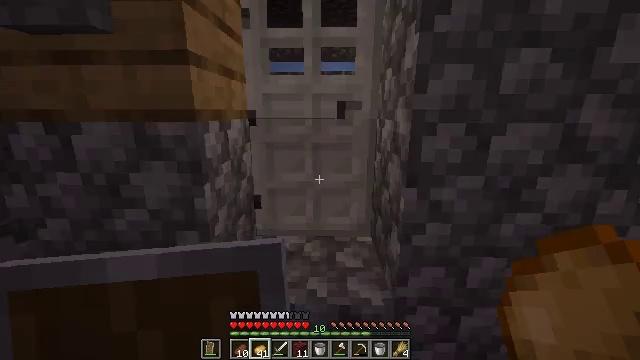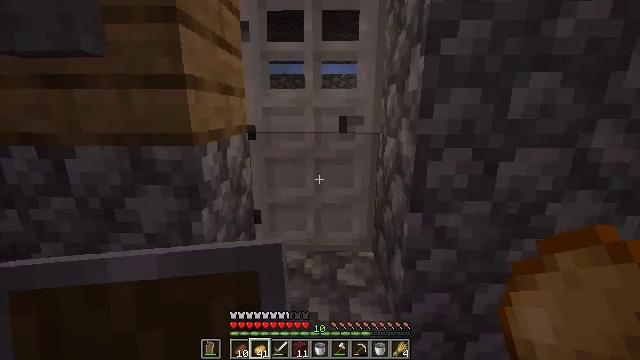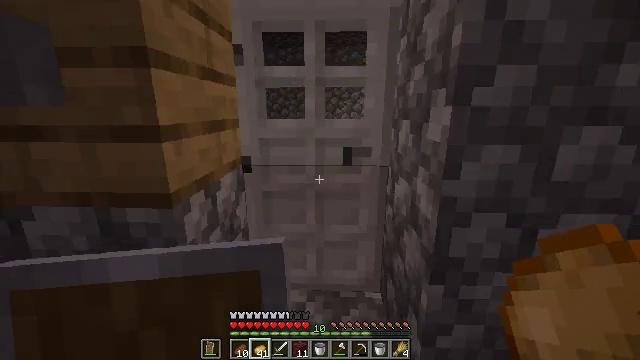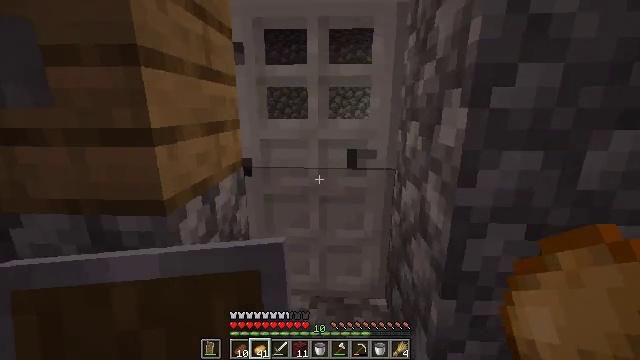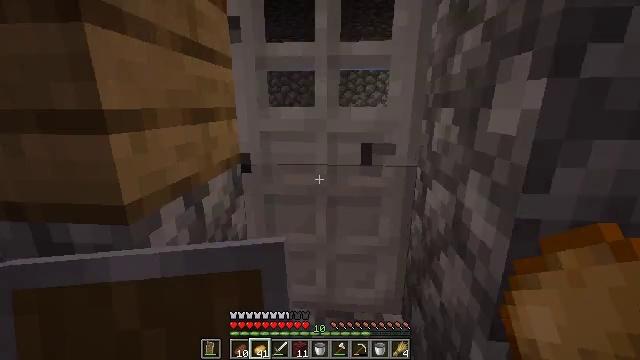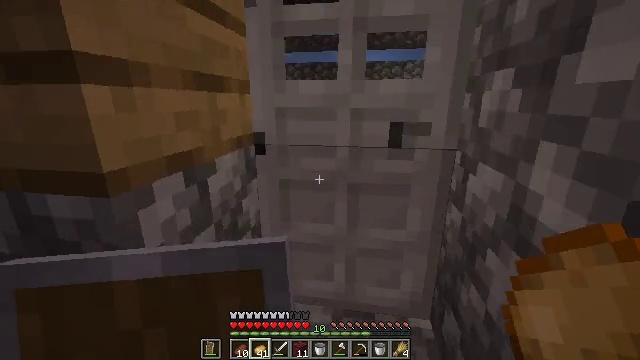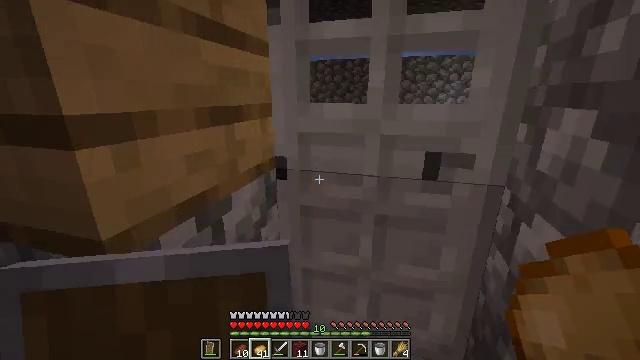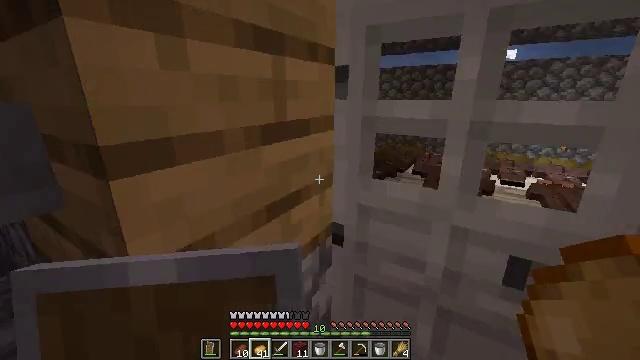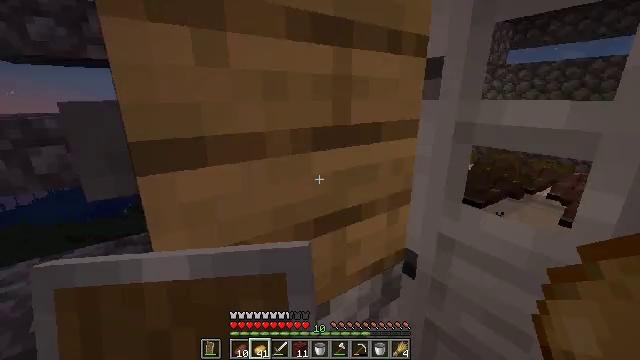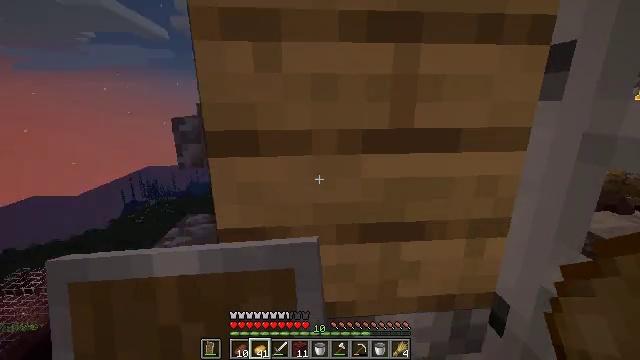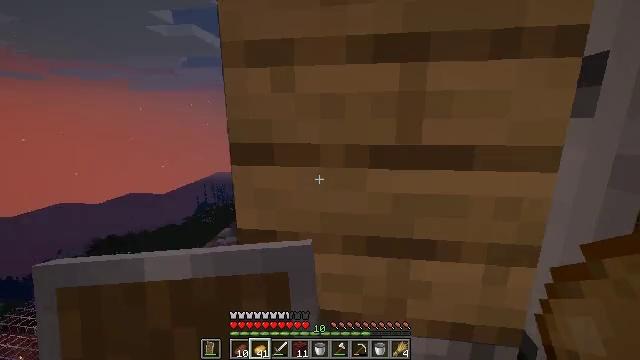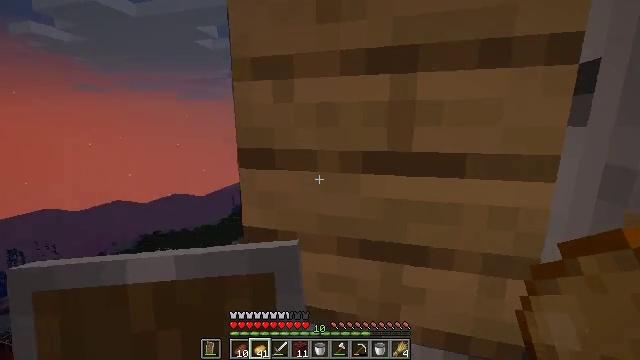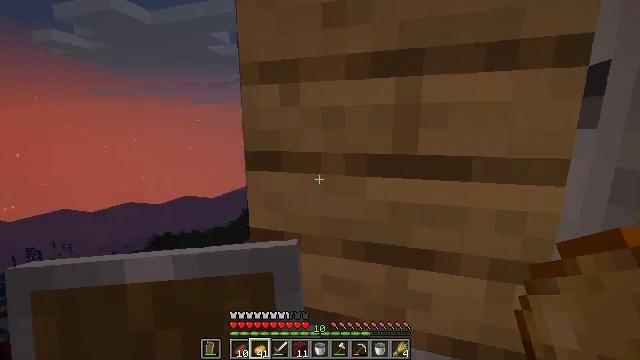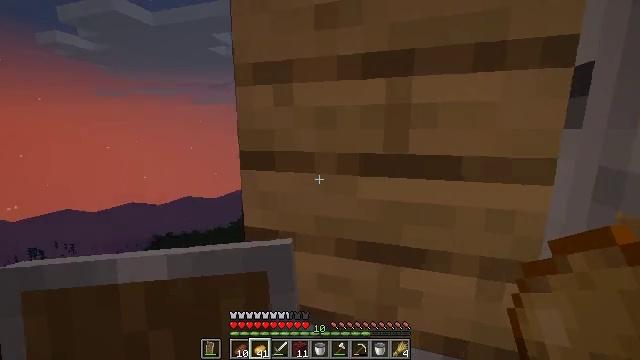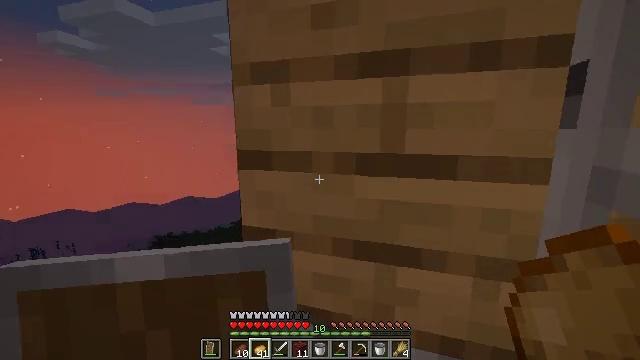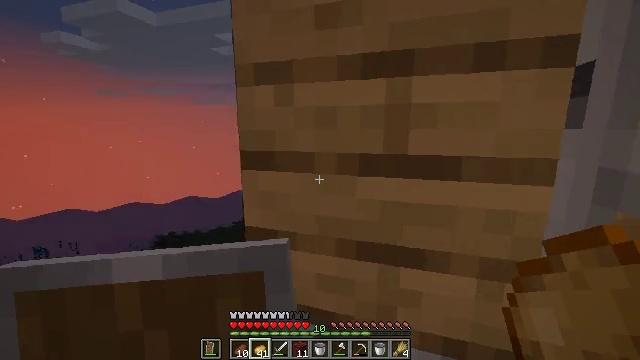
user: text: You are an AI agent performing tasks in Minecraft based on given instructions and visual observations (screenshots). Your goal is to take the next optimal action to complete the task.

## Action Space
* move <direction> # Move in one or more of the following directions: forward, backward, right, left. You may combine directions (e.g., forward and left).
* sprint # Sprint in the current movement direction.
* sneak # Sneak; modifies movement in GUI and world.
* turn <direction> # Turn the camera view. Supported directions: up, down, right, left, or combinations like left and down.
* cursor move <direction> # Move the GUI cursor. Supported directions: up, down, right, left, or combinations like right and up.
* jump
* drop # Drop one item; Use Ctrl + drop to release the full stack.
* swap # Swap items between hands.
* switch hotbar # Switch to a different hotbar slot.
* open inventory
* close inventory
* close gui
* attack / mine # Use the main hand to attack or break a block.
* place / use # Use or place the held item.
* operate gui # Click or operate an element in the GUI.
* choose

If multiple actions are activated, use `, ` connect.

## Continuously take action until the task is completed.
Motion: motion action
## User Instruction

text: Combine materials on the crafting table to make an emerald.
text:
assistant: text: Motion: move forward, jump
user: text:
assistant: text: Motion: move forward
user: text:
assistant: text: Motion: move forward
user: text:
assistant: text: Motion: move forward, turn left
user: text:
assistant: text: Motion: move forward, turn left
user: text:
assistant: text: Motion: move forward, turn left and down
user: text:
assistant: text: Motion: move forward and move right, turn left
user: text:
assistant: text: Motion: move right, turn left
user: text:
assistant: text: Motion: turn left and up
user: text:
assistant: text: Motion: turn left and up
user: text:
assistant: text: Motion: turn left and up
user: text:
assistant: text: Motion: turn left
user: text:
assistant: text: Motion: no_op
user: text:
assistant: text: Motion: no_op
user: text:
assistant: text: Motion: move left
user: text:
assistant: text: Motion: move left
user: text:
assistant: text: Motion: no_op
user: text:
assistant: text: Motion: no_op
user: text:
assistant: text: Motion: no_op
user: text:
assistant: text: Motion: no_op
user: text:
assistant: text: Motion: no_op
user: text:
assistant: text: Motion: turn right
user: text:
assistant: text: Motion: turn right
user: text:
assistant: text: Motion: turn right
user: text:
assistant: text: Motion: no_op
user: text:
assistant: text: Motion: no_op
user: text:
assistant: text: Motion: no_op
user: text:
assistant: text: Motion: use / place
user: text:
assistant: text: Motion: use / place
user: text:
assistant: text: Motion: use / place